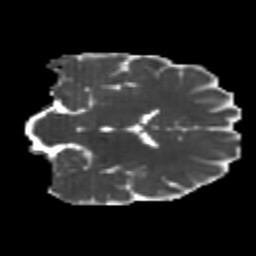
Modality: MD
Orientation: coronal
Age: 25
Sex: female
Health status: healthy
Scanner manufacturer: philips
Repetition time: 7.382 s
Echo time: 0.08599 s